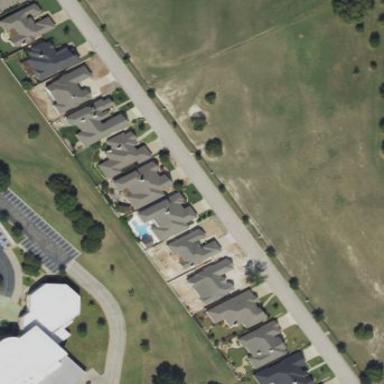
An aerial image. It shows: Gated residential area.